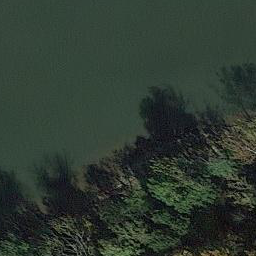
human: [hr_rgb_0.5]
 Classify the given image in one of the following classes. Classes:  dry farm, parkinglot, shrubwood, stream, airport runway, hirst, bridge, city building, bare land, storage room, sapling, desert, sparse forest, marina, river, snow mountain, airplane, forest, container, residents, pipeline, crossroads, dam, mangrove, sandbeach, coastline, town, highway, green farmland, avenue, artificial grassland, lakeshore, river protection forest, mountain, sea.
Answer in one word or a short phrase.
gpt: river protection forest